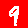
Digit: 9